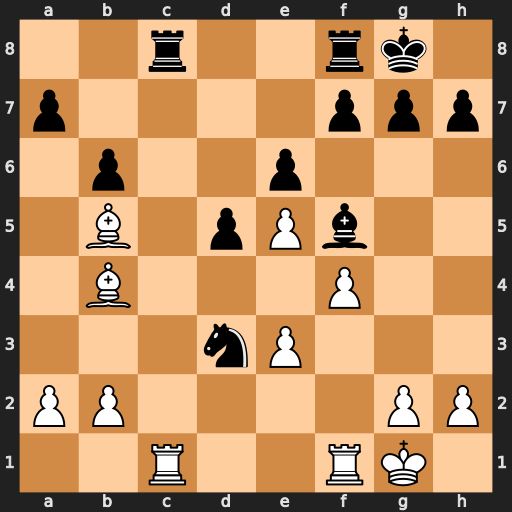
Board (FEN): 2r2rk1/p4ppp/1p2p3/1B1pPb2/1B3P2/3nP3/PP4PP/2R2RK1
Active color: w
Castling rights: -
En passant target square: -
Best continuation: Bxd3 Bxd3 Bxf8